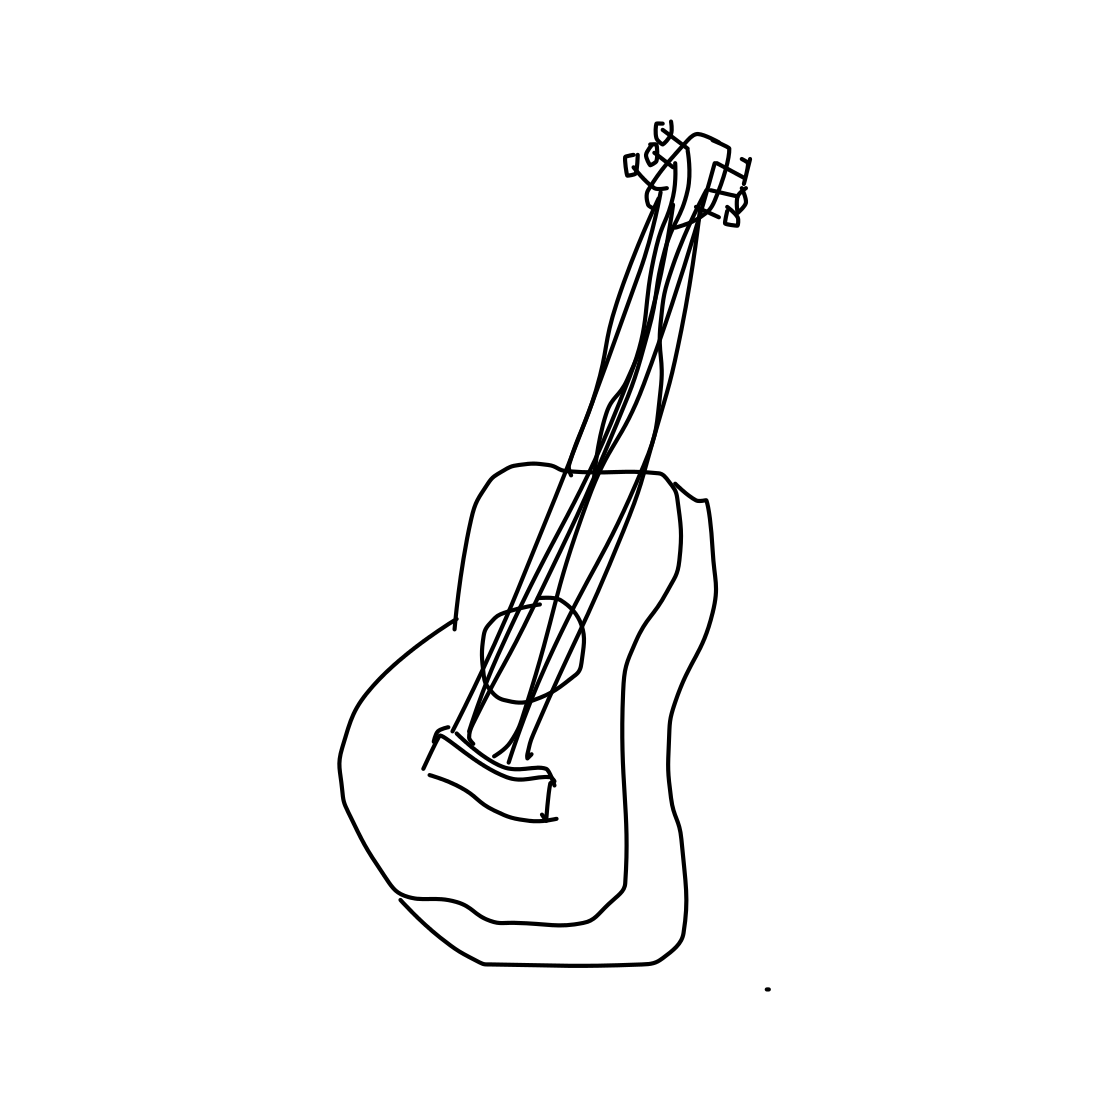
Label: guitar